Question: In short I want a preview similar to Google Plays, where you can slide up and the top image/video preview fades back and the rest of the view is moved up.

I've got a view that I want to be hiden like the video in this example, the action bar can remain stationary at all times, but I need the bottom part to be dragable.
I can't seem to find out which layout that is, or how it is done, all I managed to find were unrelated such as ViewPager. My current min sdk version is 18, the compile version is 21.
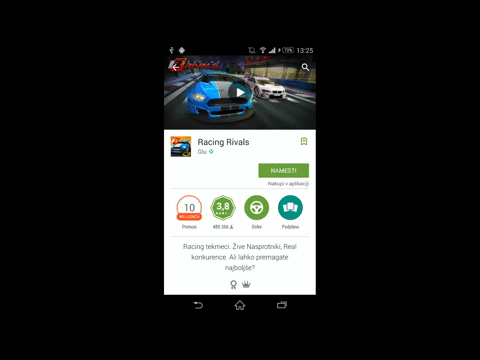
Answer: The following is the code I used in the app I am working
You will have to use the 'OnScrollChanged' function in your 'ScrollView'. ActionBar doesn't let you set the opacity , so set a background drawable on the actionbar and you can change its opacity based on the amount of scroll in the scrollview. I have given an example workflow
The function sets gives the appropriate alpha for the view locationImage based on its position WRT window .
'this.getScrollY()' gives you how much the scrollView has scrolled
'''
public void OnScrollChanged(int l, int t, int oldl, int oldt) {
// Code ...
locationImage.setAlpha(getAlphaForView(locationImageInitialLocation- this.getScrollY()));
}
private float getAlphaForView(int position) {
int diff = 0;
float minAlpha = 0.4f, maxAlpha = 1.f;
float alpha = minAlpha; // min alpha
if (position > screenHeight)
alpha = minAlpha;
else if (position + locationImageHeight < screenHeight)
alpha = maxAlpha;
else {
diff = screenHeight - position;
alpha += ((diff * 1f) / locationImageHeight)* (maxAlpha - minAlpha); // 1f and 0.4f are maximum and min
// alpha
// this will return a number betn 0f and 0.6f
}
// System.out.println(alpha+" "+screenHeight +" "+locationImageInitialLocation+" "+position+" "+diff);
return alpha;
}
'''
You can download an example working sample at <URL>
Credit: <URL>